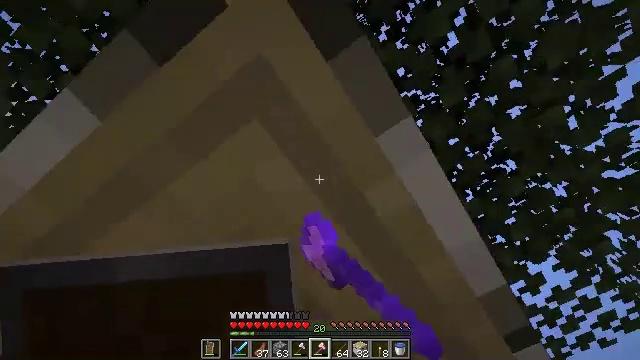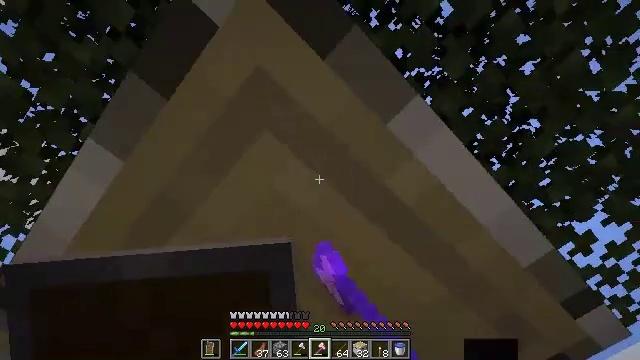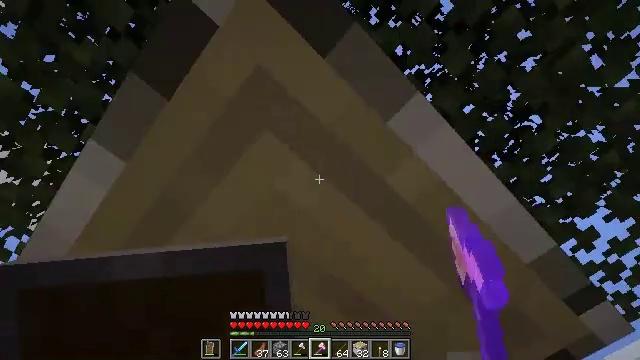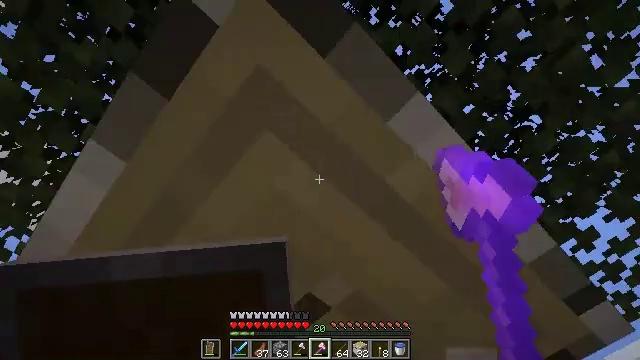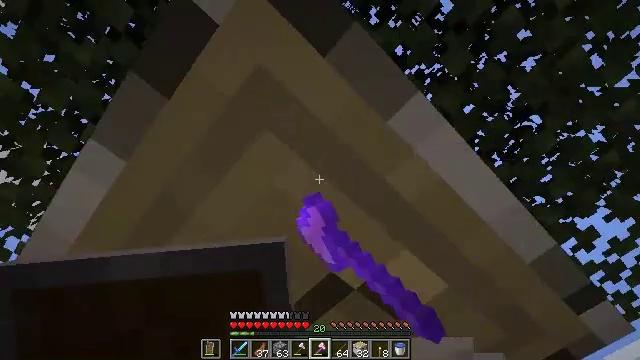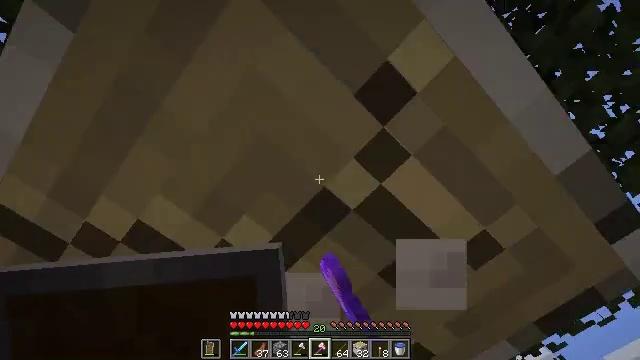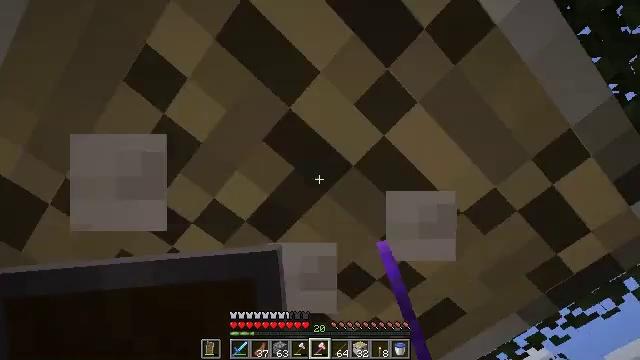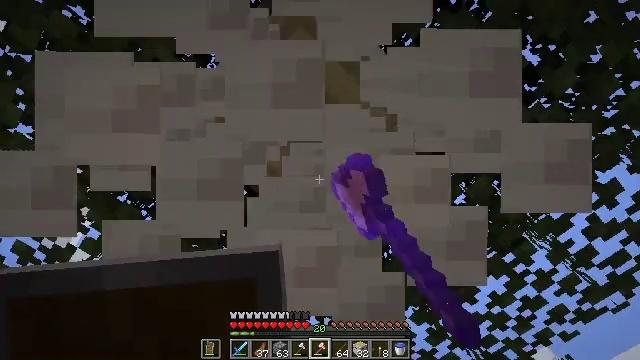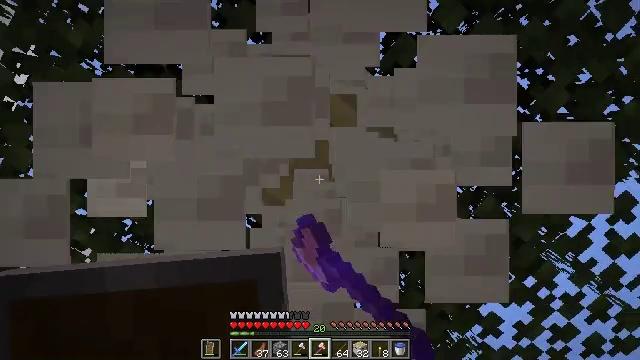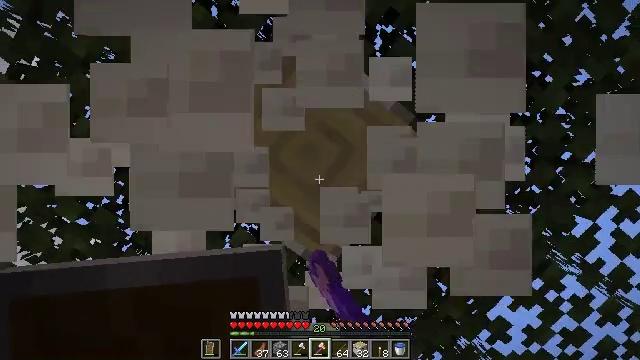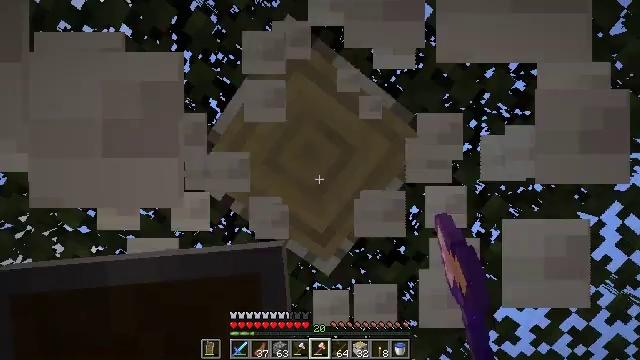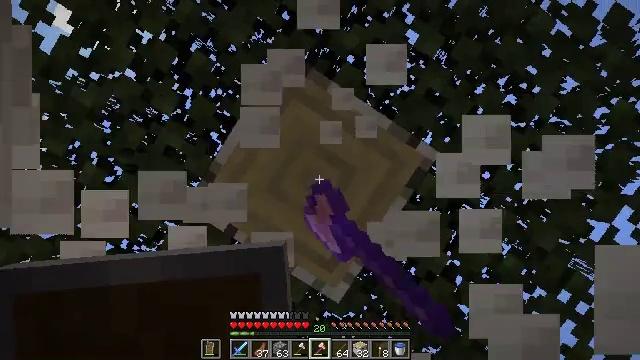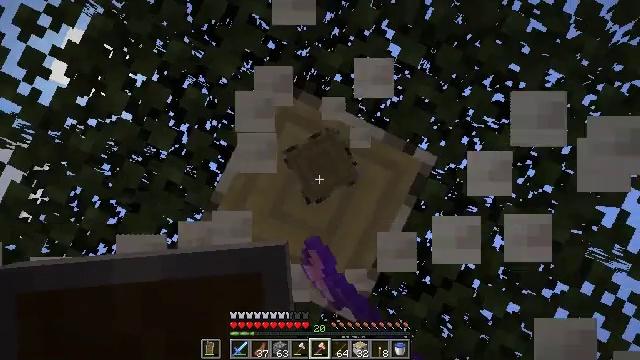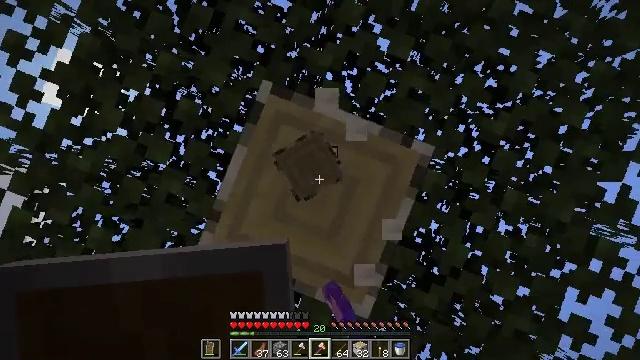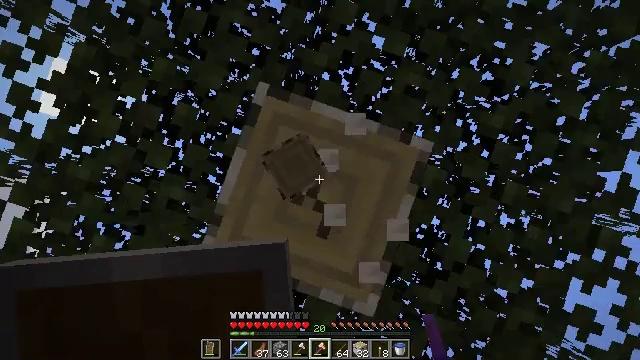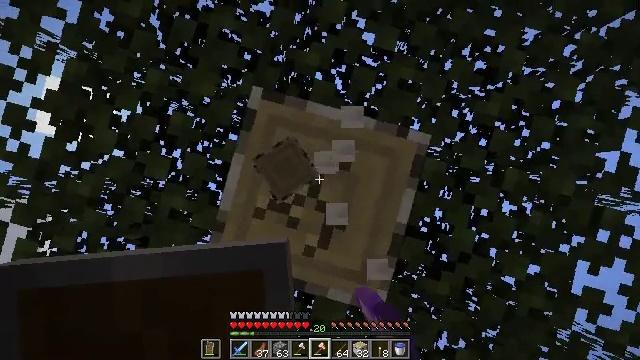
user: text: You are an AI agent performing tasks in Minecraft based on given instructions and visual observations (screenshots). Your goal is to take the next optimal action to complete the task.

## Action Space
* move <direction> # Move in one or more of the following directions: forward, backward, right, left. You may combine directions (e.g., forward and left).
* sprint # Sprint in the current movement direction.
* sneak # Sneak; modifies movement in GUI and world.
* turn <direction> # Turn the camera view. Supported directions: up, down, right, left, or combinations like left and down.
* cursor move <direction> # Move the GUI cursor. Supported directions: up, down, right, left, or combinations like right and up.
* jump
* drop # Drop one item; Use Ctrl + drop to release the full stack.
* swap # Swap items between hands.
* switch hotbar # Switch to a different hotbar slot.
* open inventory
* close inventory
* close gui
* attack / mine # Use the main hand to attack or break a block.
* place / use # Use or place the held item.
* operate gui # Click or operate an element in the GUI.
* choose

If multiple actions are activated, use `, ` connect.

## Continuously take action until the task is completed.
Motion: motion action
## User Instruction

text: Mine the birch log from the tree.
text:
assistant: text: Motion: turn left, attack / mine
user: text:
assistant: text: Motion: attack / mine
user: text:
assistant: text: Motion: attack / mine
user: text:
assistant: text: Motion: move forward, attack / mine
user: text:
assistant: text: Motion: move forward, attack / mine
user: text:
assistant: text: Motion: attack / mine
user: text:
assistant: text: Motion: attack / mine
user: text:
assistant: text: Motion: turn left and up, attack / mine
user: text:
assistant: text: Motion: turn left and up, attack / mine
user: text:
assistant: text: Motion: turn left and up, attack / mine
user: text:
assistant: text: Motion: turn left and up, attack / mine
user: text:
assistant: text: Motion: turn left and up, attack / mine
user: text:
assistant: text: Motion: turn left and up, attack / mine
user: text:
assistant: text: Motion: turn left, attack / mine
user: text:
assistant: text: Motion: turn left, attack / mine
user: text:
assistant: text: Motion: turn left, attack / mine
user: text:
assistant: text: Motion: attack / mine
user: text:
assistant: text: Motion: attack / mine
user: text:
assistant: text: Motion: turn left and down, attack / mine
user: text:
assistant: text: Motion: attack / mine
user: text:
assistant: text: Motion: attack / mine
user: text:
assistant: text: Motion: attack / mine
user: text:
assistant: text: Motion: attack / mine
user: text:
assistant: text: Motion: attack / mine
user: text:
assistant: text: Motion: attack / mine
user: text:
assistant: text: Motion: attack / mine
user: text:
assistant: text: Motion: attack / mine
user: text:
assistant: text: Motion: attack / mine
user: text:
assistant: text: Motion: attack / mine
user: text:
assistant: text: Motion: attack / mine